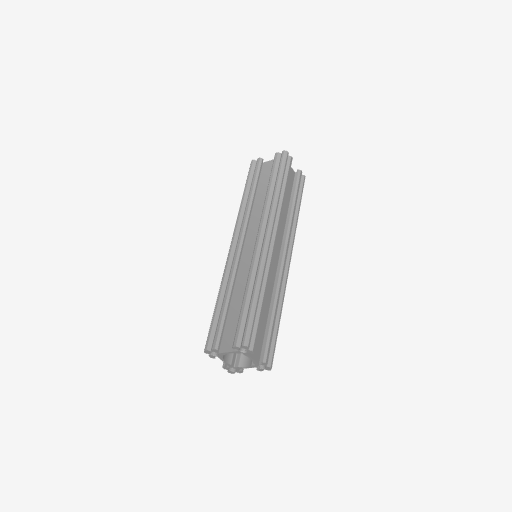
Part: GoRAIL120